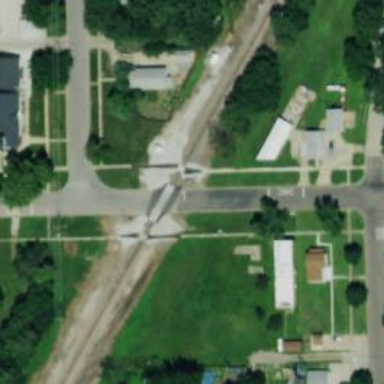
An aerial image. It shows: Railway crossing.